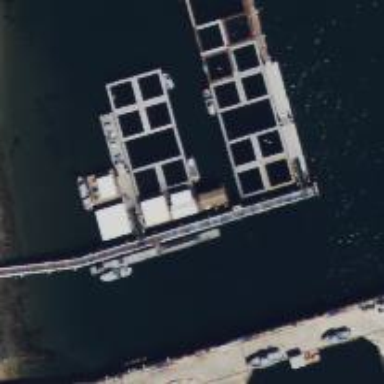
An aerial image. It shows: Man-made pier.